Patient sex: M
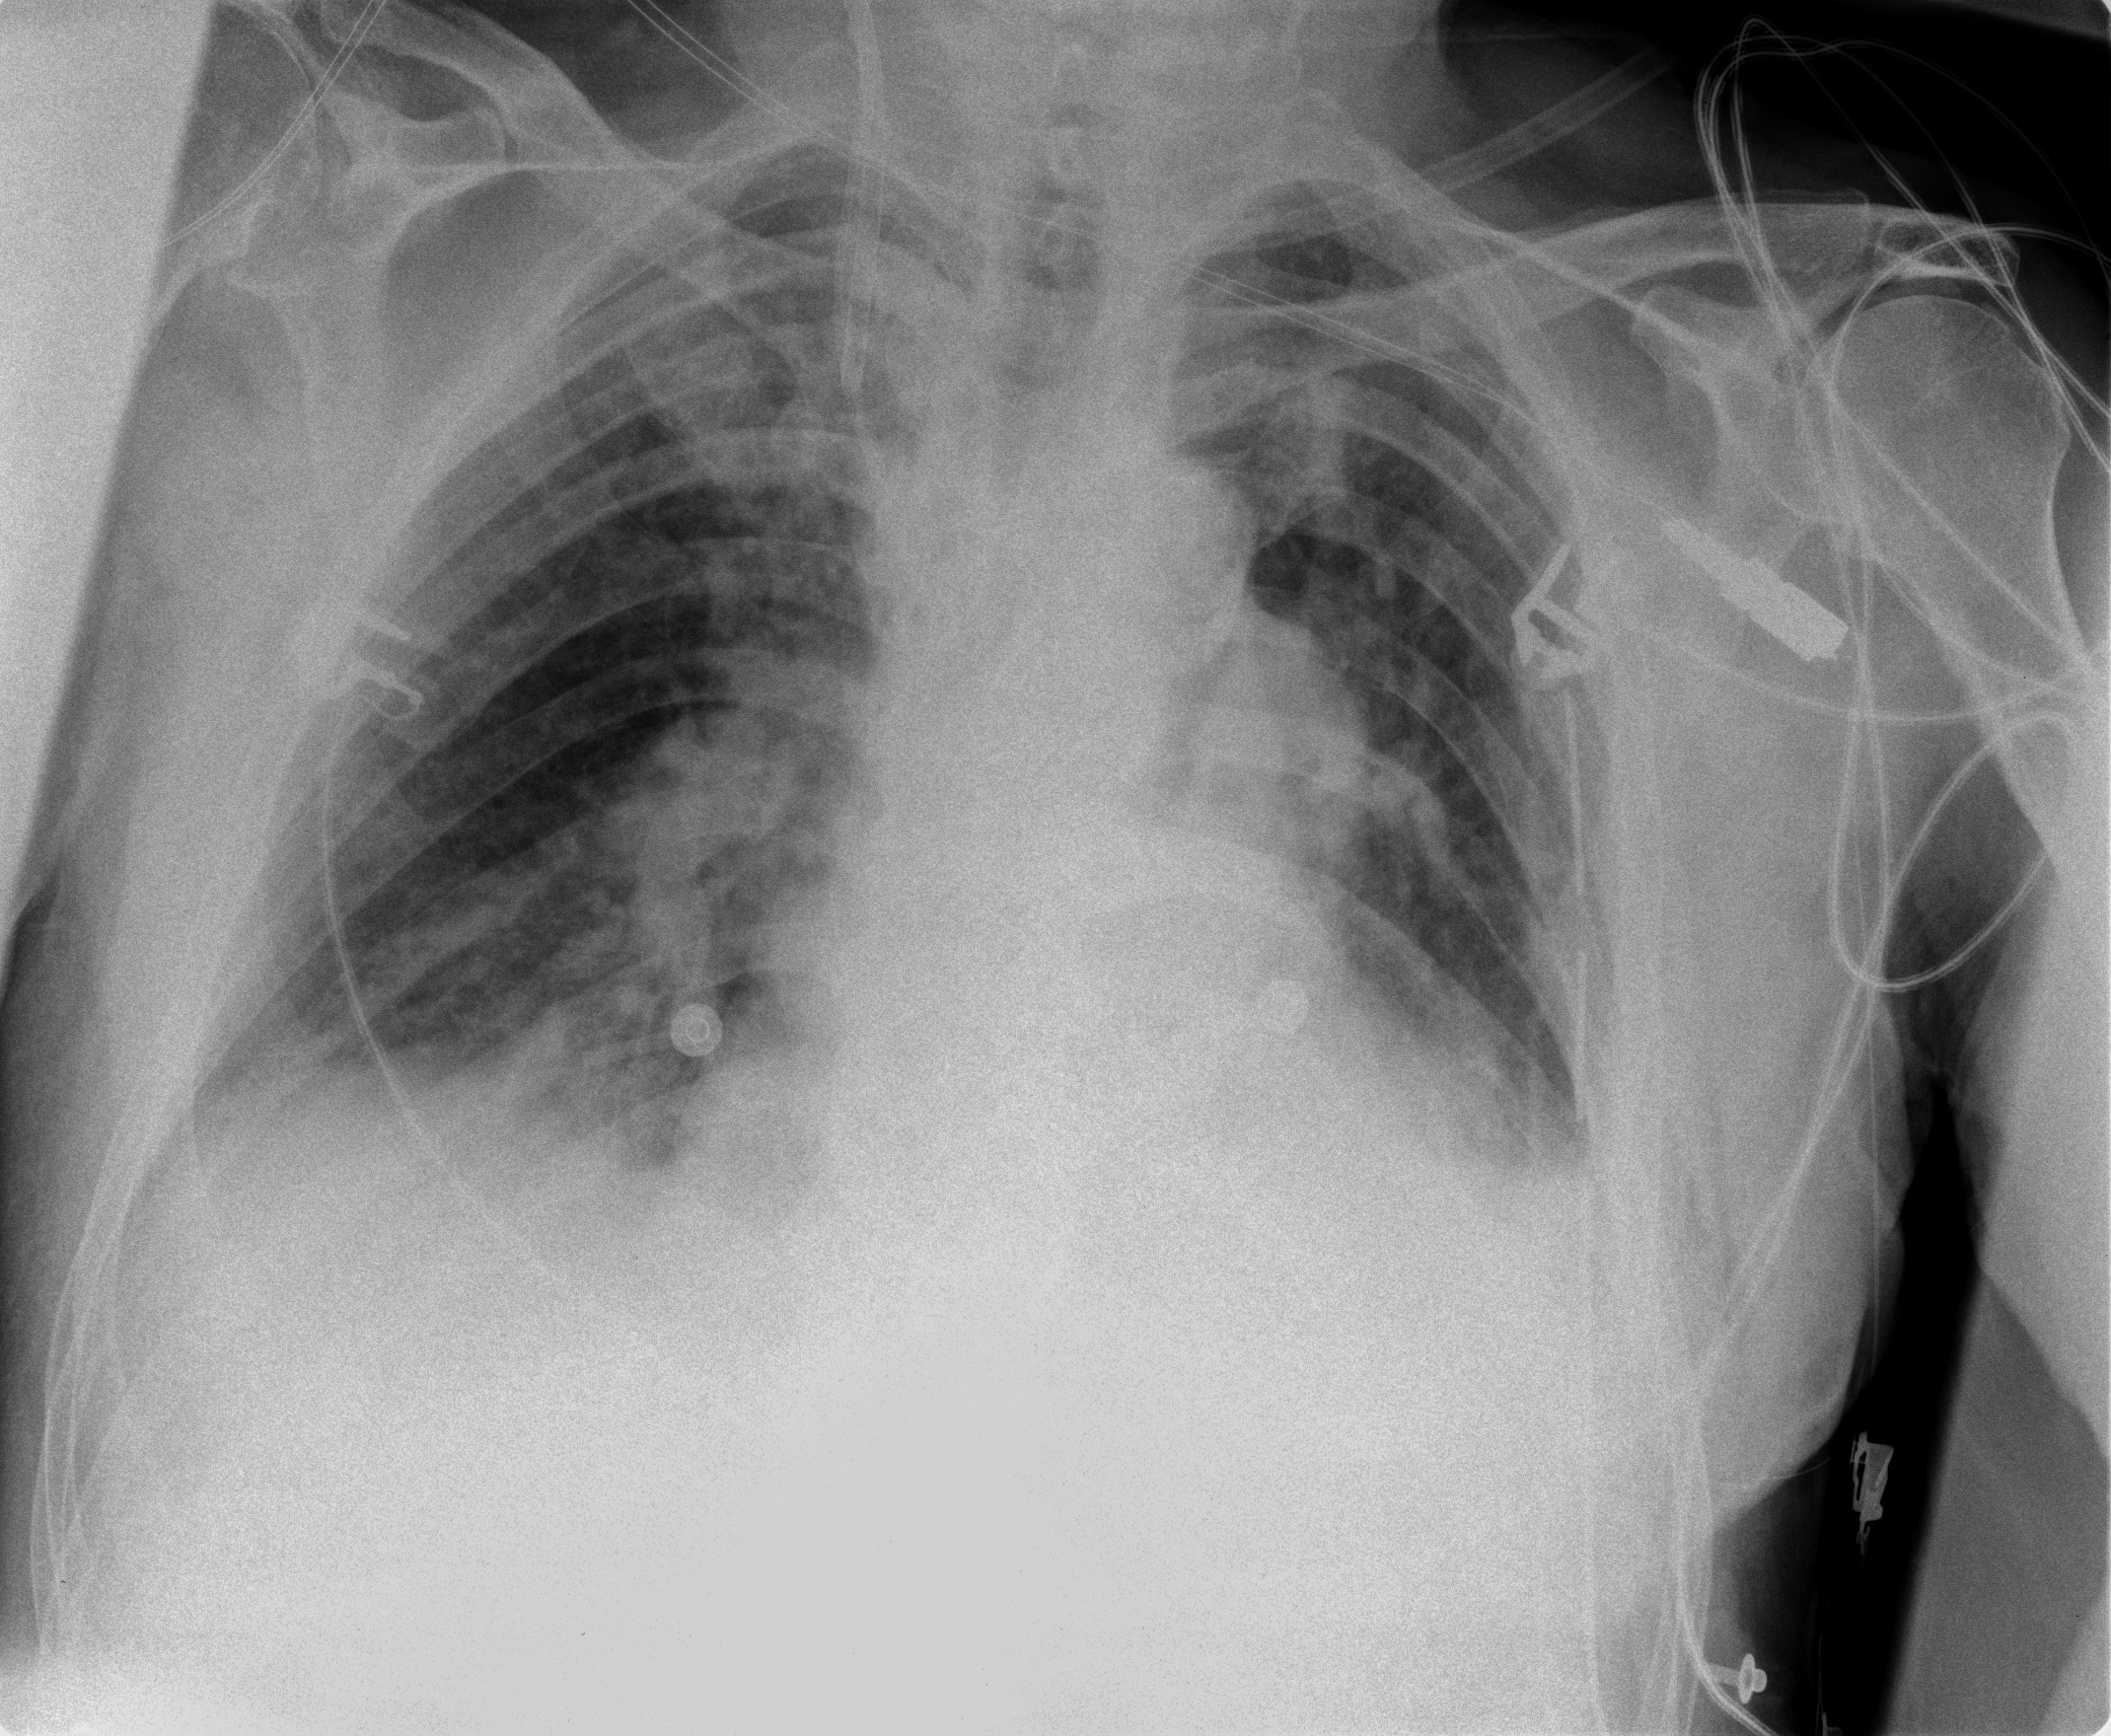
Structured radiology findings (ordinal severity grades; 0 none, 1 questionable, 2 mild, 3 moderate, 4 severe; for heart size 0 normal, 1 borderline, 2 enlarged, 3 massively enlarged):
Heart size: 2
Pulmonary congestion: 3
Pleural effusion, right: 3
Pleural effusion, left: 3
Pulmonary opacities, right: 0
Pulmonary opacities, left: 0
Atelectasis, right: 2
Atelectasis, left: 2